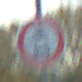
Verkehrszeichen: VerbotKraftfahrzeuge
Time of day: MorningAfternoon
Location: Outdoor (Urban)
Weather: PartlyCloudy
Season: NotSpecified
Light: Natural